Aerial crown-view tile of a tropical tree (Barro Colorado Island, Panama), acquired 20250818:
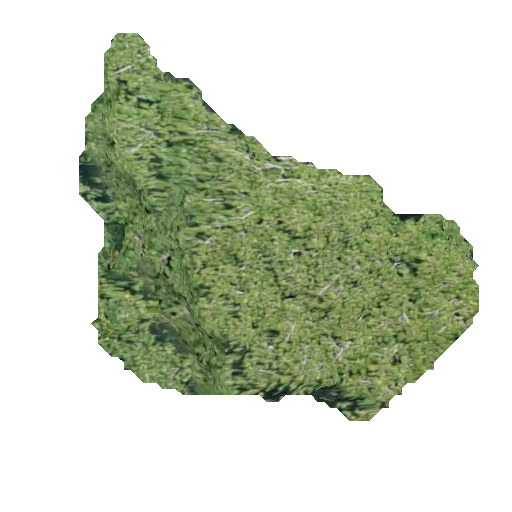
Species: Virola surinamensis
GBIF accepted scientific name: Virola surinamensis
Crown area: 131.89 m²